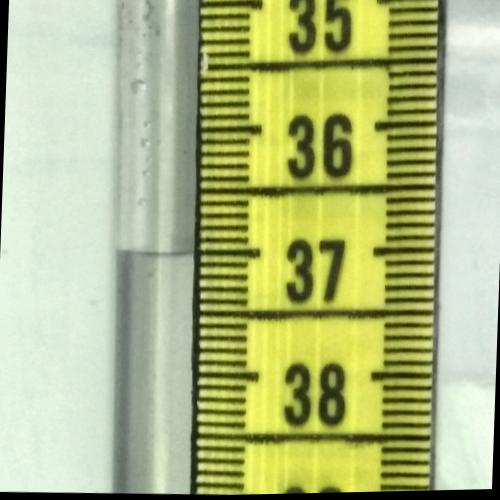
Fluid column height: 37.0 cm